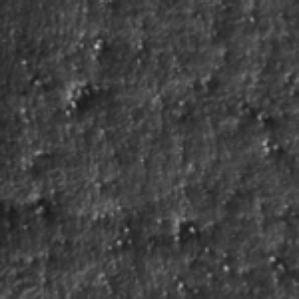
Label: frost